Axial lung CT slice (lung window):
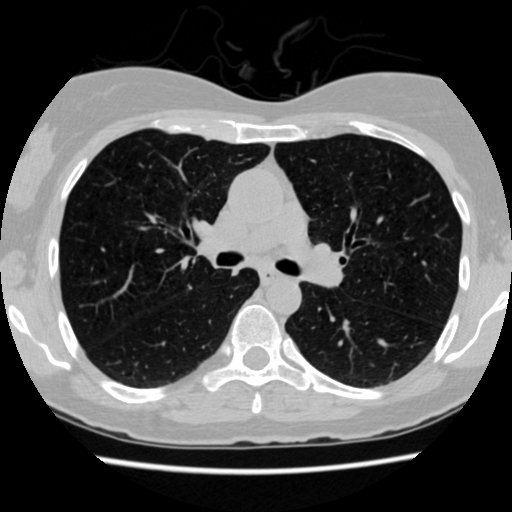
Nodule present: no